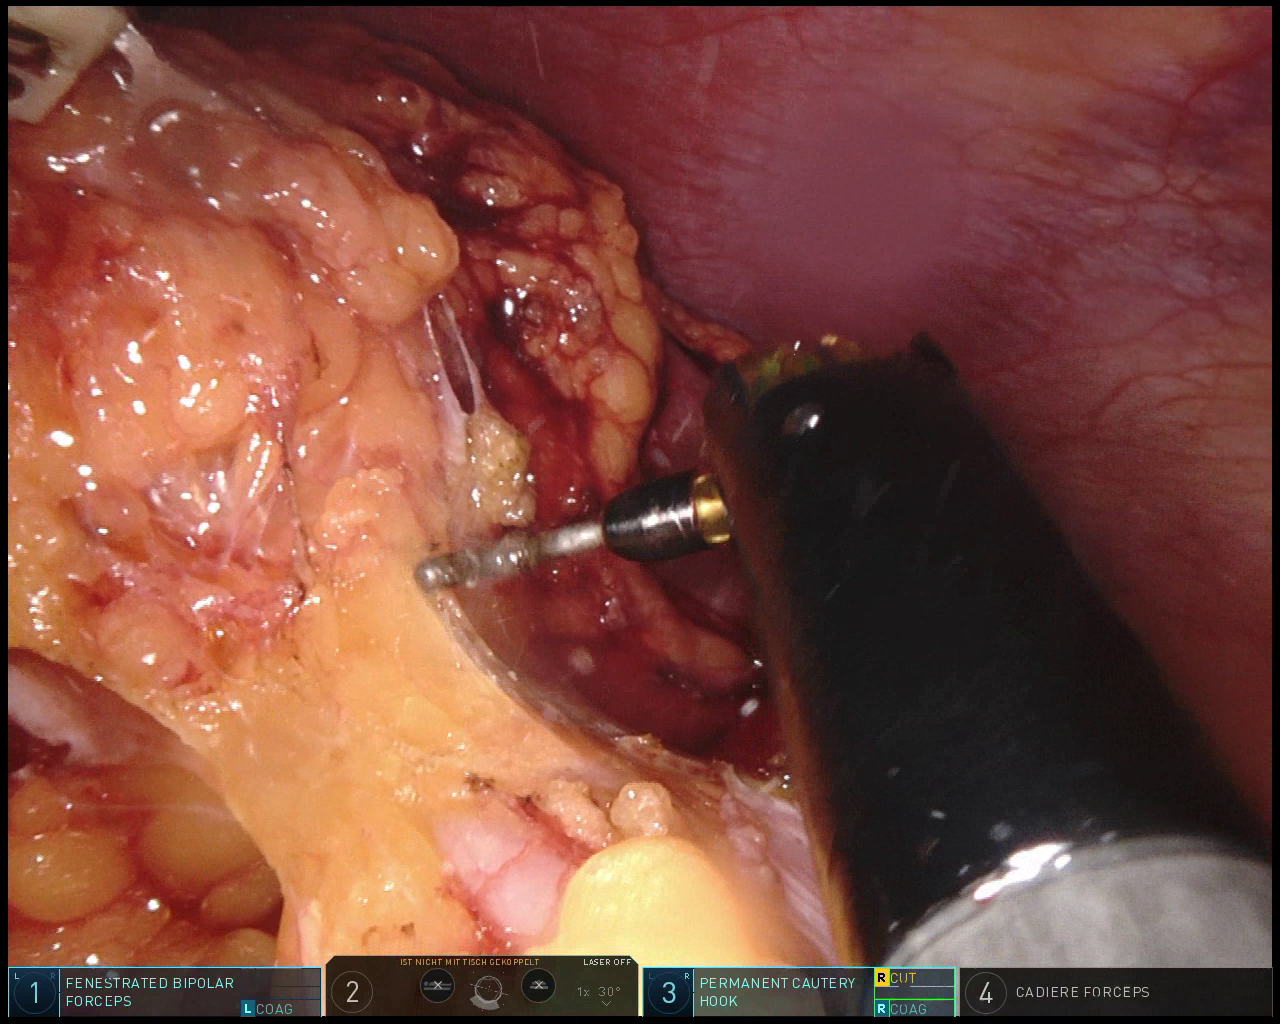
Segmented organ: spleen
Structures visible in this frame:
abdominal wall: yes
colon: yes
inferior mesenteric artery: no
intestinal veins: no
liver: no
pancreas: no
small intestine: no
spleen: yes
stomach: no
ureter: no
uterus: no
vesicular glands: no